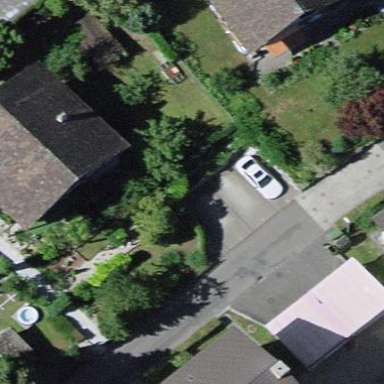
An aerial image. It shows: Street side parking area.